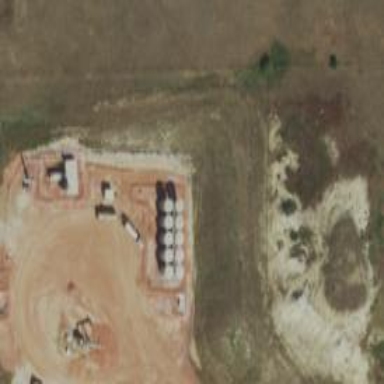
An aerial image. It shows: Storage tank with man-made structure.